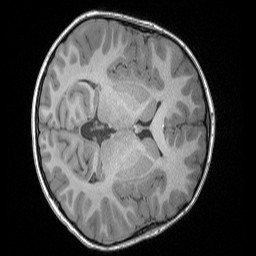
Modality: T1w
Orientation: axial
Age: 8
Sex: male
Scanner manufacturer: siemens
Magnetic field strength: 3 T
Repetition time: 1.65 s
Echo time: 0.00203 s